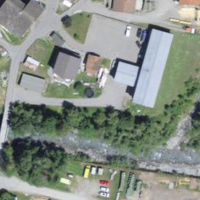
EUNIS habitat code: 47
Species observed at this site:
Vanessa cardui